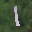
Label: 1